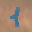
Label: 1